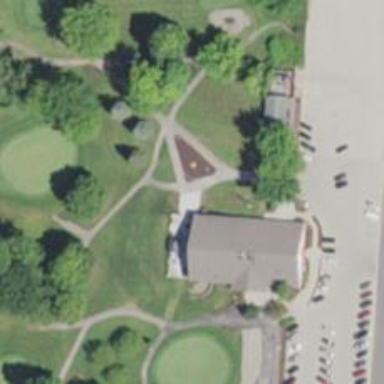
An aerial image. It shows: Golf cartpath that is also road path.